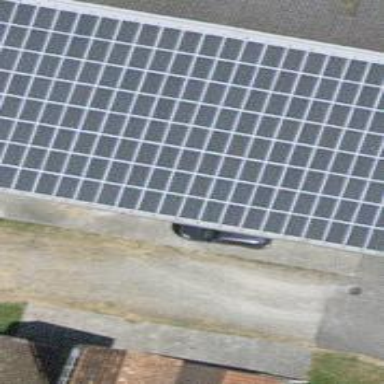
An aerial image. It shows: Solar power generator with photovoltaic panels.